Question: My friend and I are porting our software to Mac OSX. The application is heavily built on SDL and we are having a hard time getting SDL linked and compiling in Qt5. We are not using any part of Qt in our code other then using the IDE for cross-platform ease.
Currently, I have SDL framework inside '/Library/Frameworks/'
Inside application.pro I have:
'''
TEMPLATE = app
CONFIG += console
CONFIG -= app_bundle
CONFIG -= qt
SOURCES += main.cpp
macx {
INCLUDEPATH += "/Library/Frameworks/SDL.framework/headers/"
}
'''
In 'main.cpp' I obviously have '#include "SDL.h"' and if I ctrl Click on the 'SDL.h' it shows that it is linking to the framework...
When I go to build/compile I get this error:
'''
14:21:24: Running steps for project BDGame...
14:21:24: Configuration unchanged, skipping qmake step.
14:21:24: Starting: "/usr/bin/make" -w
make: Entering directory '/Users/Kite/Dropbox/Wizardry Games/BDGame/BDGame-build-Desktop_Qt_5_0_0_clang_64bit_SDK-Release'
g++ -headerpad_max_install_names -mmacosx-version-min=10.6 -o BDGame main.o
Undefined symbols for architecture x86_64:
"_main", referenced from:
start in crt1.10.6.o
(maybe you meant: _SDL_main)
ld: symbol(s) not found for architecture x86_64
collect2: ld returned 1 exit status
make: *** [BDGame] Error 1
make: Leaving directory '/Users/Kite/Dropbox/Wizardry Games/BDGame/BDGame-build-Desktop_Qt_5_0_0_clang_64bit_SDK-Release'
14:21:24: The process "/usr/bin/make" exited with code 2.
Error while building/deploying project BDGame (kit: Desktop Qt 5.0.0 clang 64bit (SDK))
When executing step 'Make'
'''

What am I doing incorrect that is stopping Qt from using SDL?
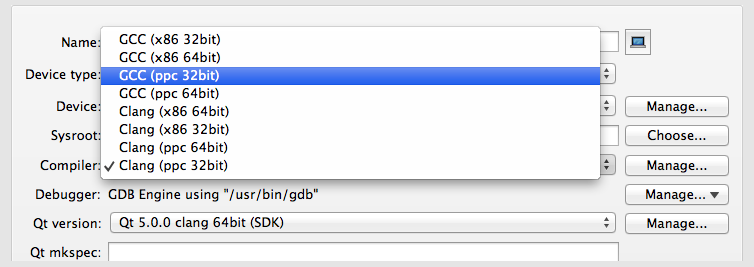
Answer: In your 'main.cpp' file you have to declare 'int SDL_main(int, char**)' function instead of 'main()'. You also need to get 'SDLMain.h' and 'SDLMain.m' files distributed along with SDL bundle for OS X. These two are required to bootstrap your Cocoa application that will invoke further the 'SDL_main' function.
I suppose you use Qt project (*.pro) file. You should have something like this in yours:
'''
#include <SDL.h>
int SDL_main(int argc, char *argv[])
{
(void)argc;
(void)argv;
SDL_Surface *screen;
if (SDL_Init(SDL_INIT_VIDEO) < 0)
return 1;
screen = SDL_SetVideoMode(640, 480, 32, SDL_OPENGL | SDL_HWSURFACE);
if (!screen) {
SDL_Quit();
return 1;
}
SDL_Event event;
bool running = true;
while (running) {
while (SDL_PollEvent(&event)) {
switch (event.type) {
case SDL_QUIT:
running = false;
break;
case SDL_KEYDOWN:
running = false;
break;
default:
break;
}
}
}
SDL_Quit();
return 0;
}
'''
and take them from SDL framework distribution.